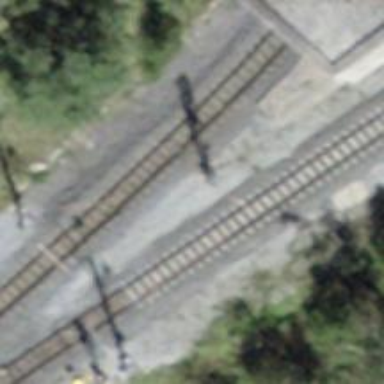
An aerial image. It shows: Narrow-gauge railway with single track. The railway is electrified with contact line.